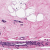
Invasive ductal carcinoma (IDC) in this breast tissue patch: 0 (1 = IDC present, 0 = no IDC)